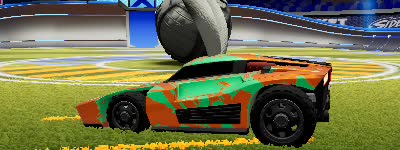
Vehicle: breakout